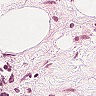
Metastatic tissue present: no